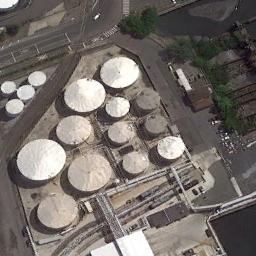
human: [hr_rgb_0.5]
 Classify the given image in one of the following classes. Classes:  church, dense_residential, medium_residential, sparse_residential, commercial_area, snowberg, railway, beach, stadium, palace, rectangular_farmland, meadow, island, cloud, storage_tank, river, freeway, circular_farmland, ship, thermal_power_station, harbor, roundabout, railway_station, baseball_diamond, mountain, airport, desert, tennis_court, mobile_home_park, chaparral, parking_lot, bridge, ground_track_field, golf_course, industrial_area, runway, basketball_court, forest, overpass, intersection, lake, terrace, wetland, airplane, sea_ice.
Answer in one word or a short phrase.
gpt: storage_tank